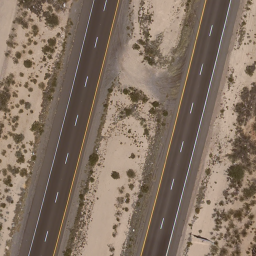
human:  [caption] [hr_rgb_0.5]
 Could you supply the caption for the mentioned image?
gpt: There are two straight freeways in the desert .

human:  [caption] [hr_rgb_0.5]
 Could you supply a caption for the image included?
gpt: There are two straight freeways in the desert with no car on them .

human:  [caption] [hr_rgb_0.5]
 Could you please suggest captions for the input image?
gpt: Two straight freeways in the desert with no car on them .

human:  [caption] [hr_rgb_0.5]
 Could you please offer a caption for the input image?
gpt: Two straight freeways in the desert .

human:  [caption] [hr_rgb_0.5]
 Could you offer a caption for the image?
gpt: Two straight freeways in the desert with no car on the roads .